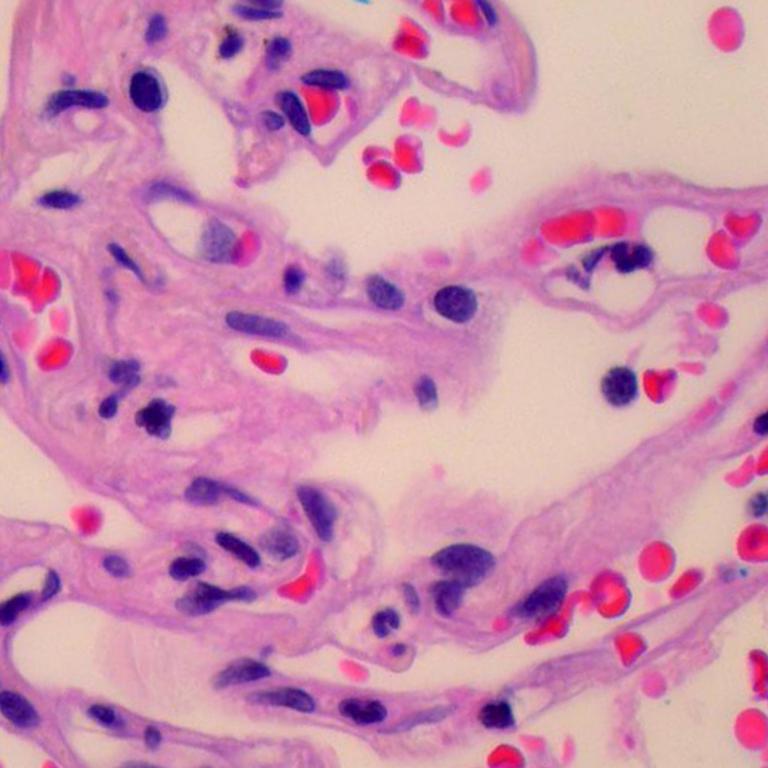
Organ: lung
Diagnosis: benign